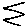
Label: zigzag